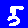
Digit: 5